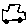
Label: car